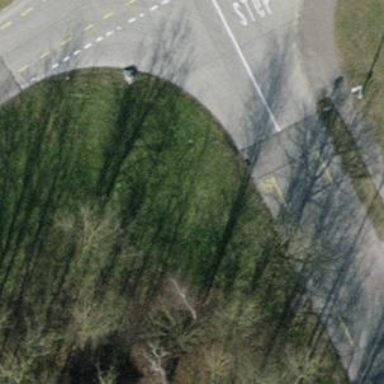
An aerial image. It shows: Bench.